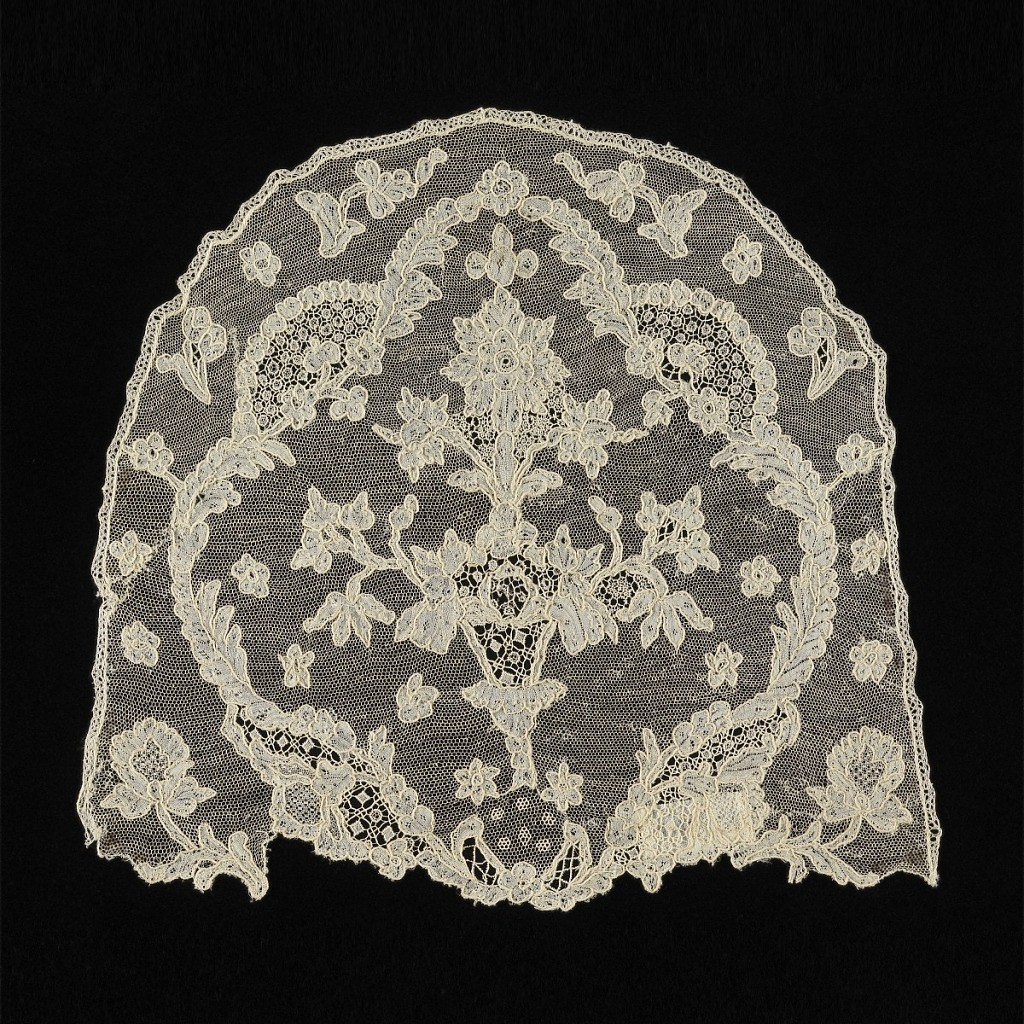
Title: Cap crown
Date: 18th century
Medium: linen Technique: needle lace with ground of loop & twist with twisted return
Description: Point d'Alençon worked with a design of a framed central urn with branching floral sprays. Individual flower and leaf in ground.